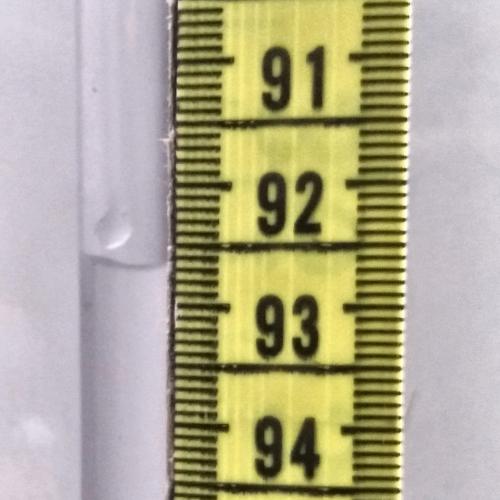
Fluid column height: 92.6 cm